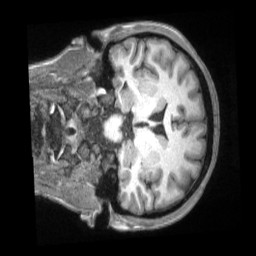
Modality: T1w
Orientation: coronal
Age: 22
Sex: female